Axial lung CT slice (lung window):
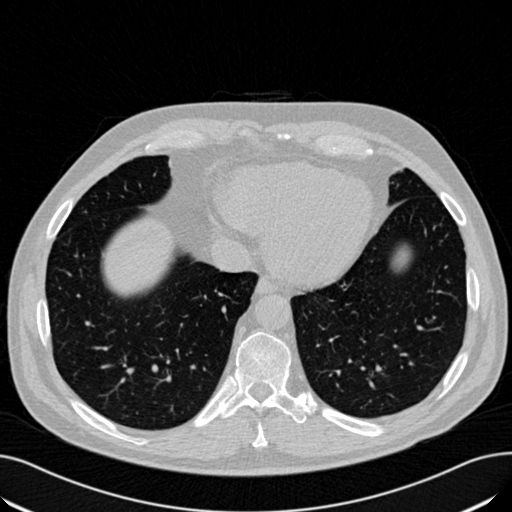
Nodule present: no